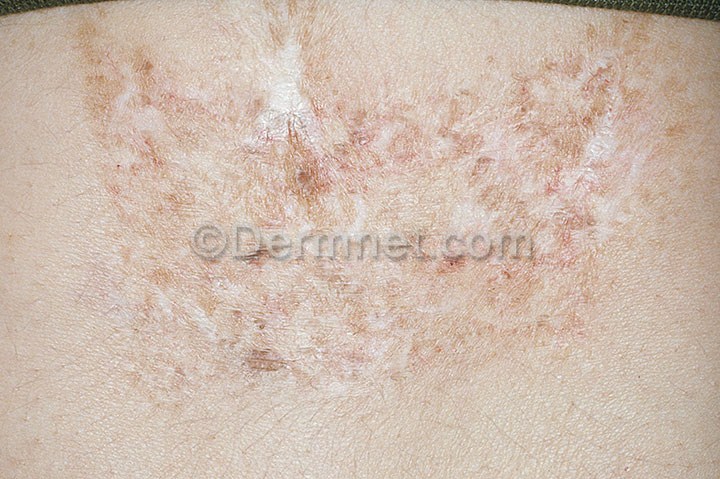
Disease: Light Diseases and Disorders of Pigmentation